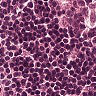
Metastatic tissue present: no